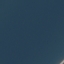
Land use / land cover: SeaLake